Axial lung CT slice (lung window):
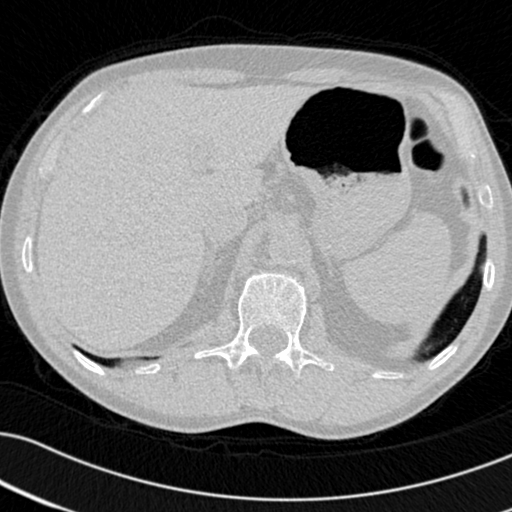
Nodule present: no